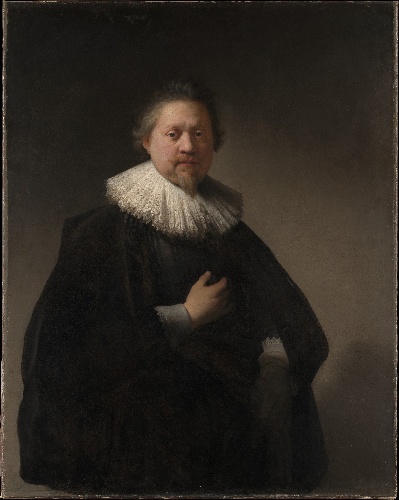
Title: Portrait of a Man, probably a Member of the Van Beresteyn Family
Artist: Rembrandt (Rembrandt van Rijn)
Artist bio: Dutch, Leiden 1606–1669 Amsterdam
Date: 1632
Object type: Painting
Classification: Paintings
Medium: Oil on canvas
Dimensions: 44 x 35 in. (111.8 x 88.9 cm)
Department: European Paintings
Credit line: H. O. Havemeyer Collection, Bequest of Mrs. H. O. Havemeyer, 1929
Accession year: 1929
Repository: Metropolitan Museum of Art, New York, NY
Tags: Men|Portraits